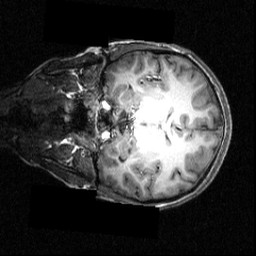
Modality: T1w
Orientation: coronal
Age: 18
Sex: female
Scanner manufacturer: siemens
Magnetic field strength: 3.951 T
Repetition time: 1.5 s
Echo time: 0.00335 s